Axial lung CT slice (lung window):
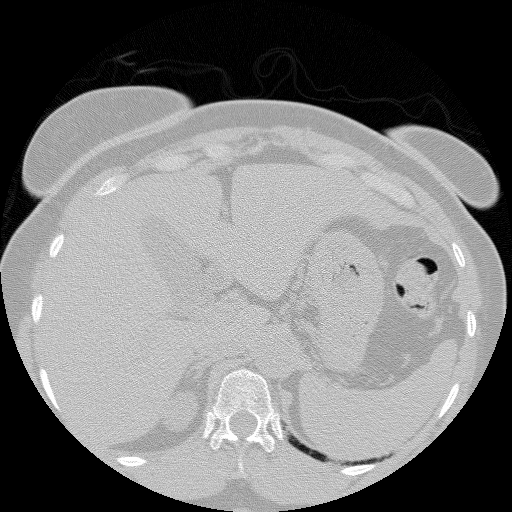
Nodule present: no